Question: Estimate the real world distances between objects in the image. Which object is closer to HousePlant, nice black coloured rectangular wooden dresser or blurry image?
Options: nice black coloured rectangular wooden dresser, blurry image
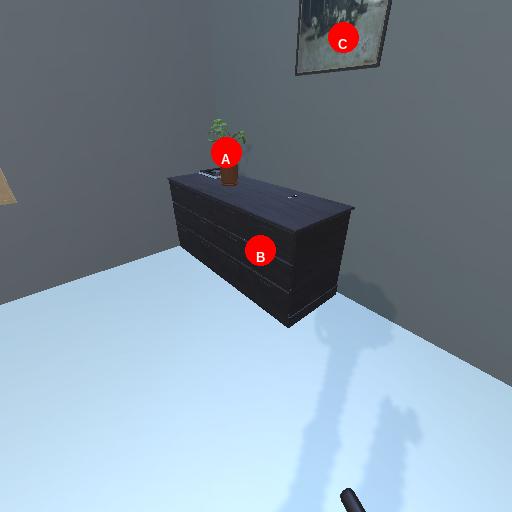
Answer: nice black coloured rectangular wooden dresser